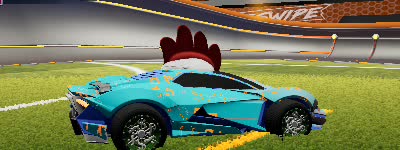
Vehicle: werewolf